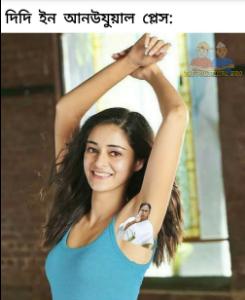
Text: দিদি অসাধারণ স্থানে
Label: Hate
Hate category: Political
Targeted group: Organization